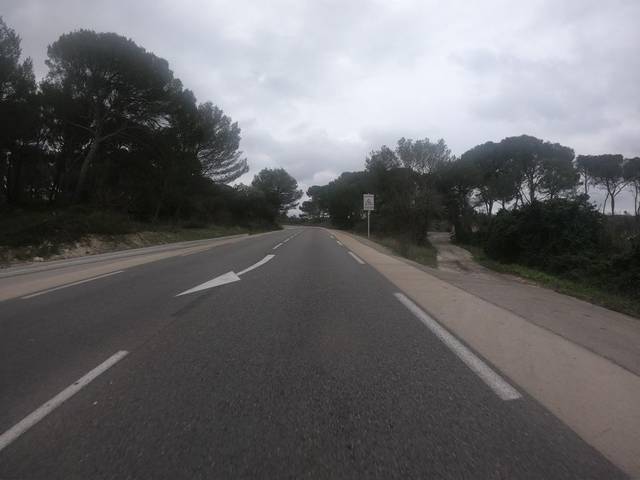
Region: France
Coordinates: 43.392, 5.056